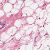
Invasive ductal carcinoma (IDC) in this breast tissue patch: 0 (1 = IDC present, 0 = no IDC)